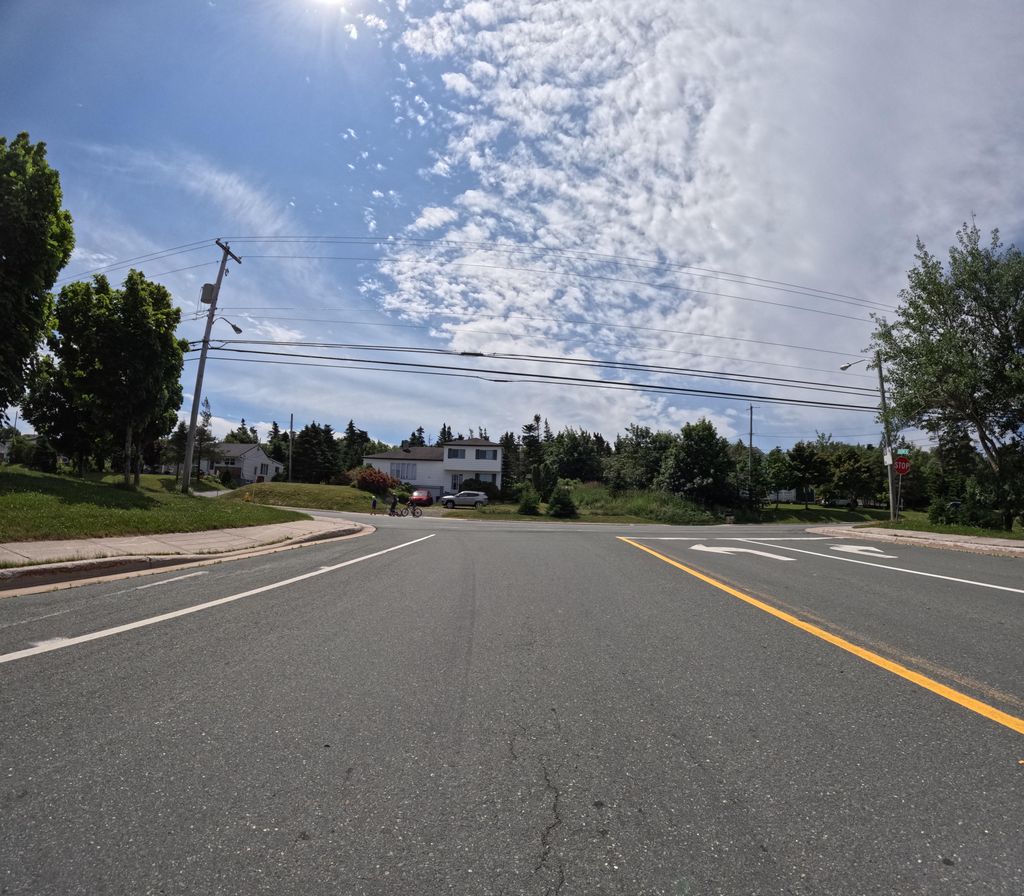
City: st_johns